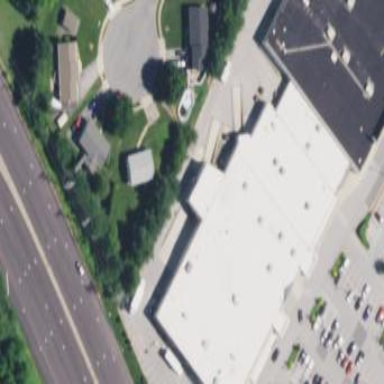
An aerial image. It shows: Retail building.